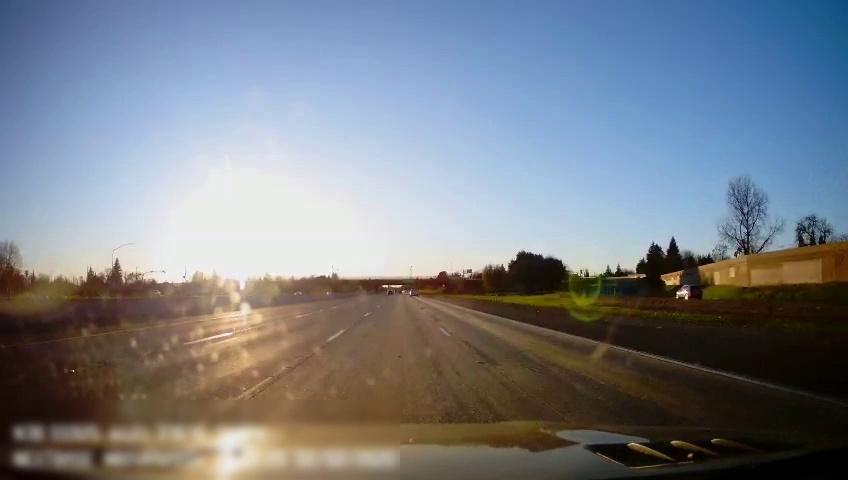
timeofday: Day
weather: Sunny
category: Drivable Space
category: Vehicles | SUV
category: Vehicles | Truck
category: Lanes | Alternate Lane
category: Lanes | Alternate Lane
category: Lanes | Current Lane
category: Lanes | Current Lane
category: Lanes | Alternate Lane